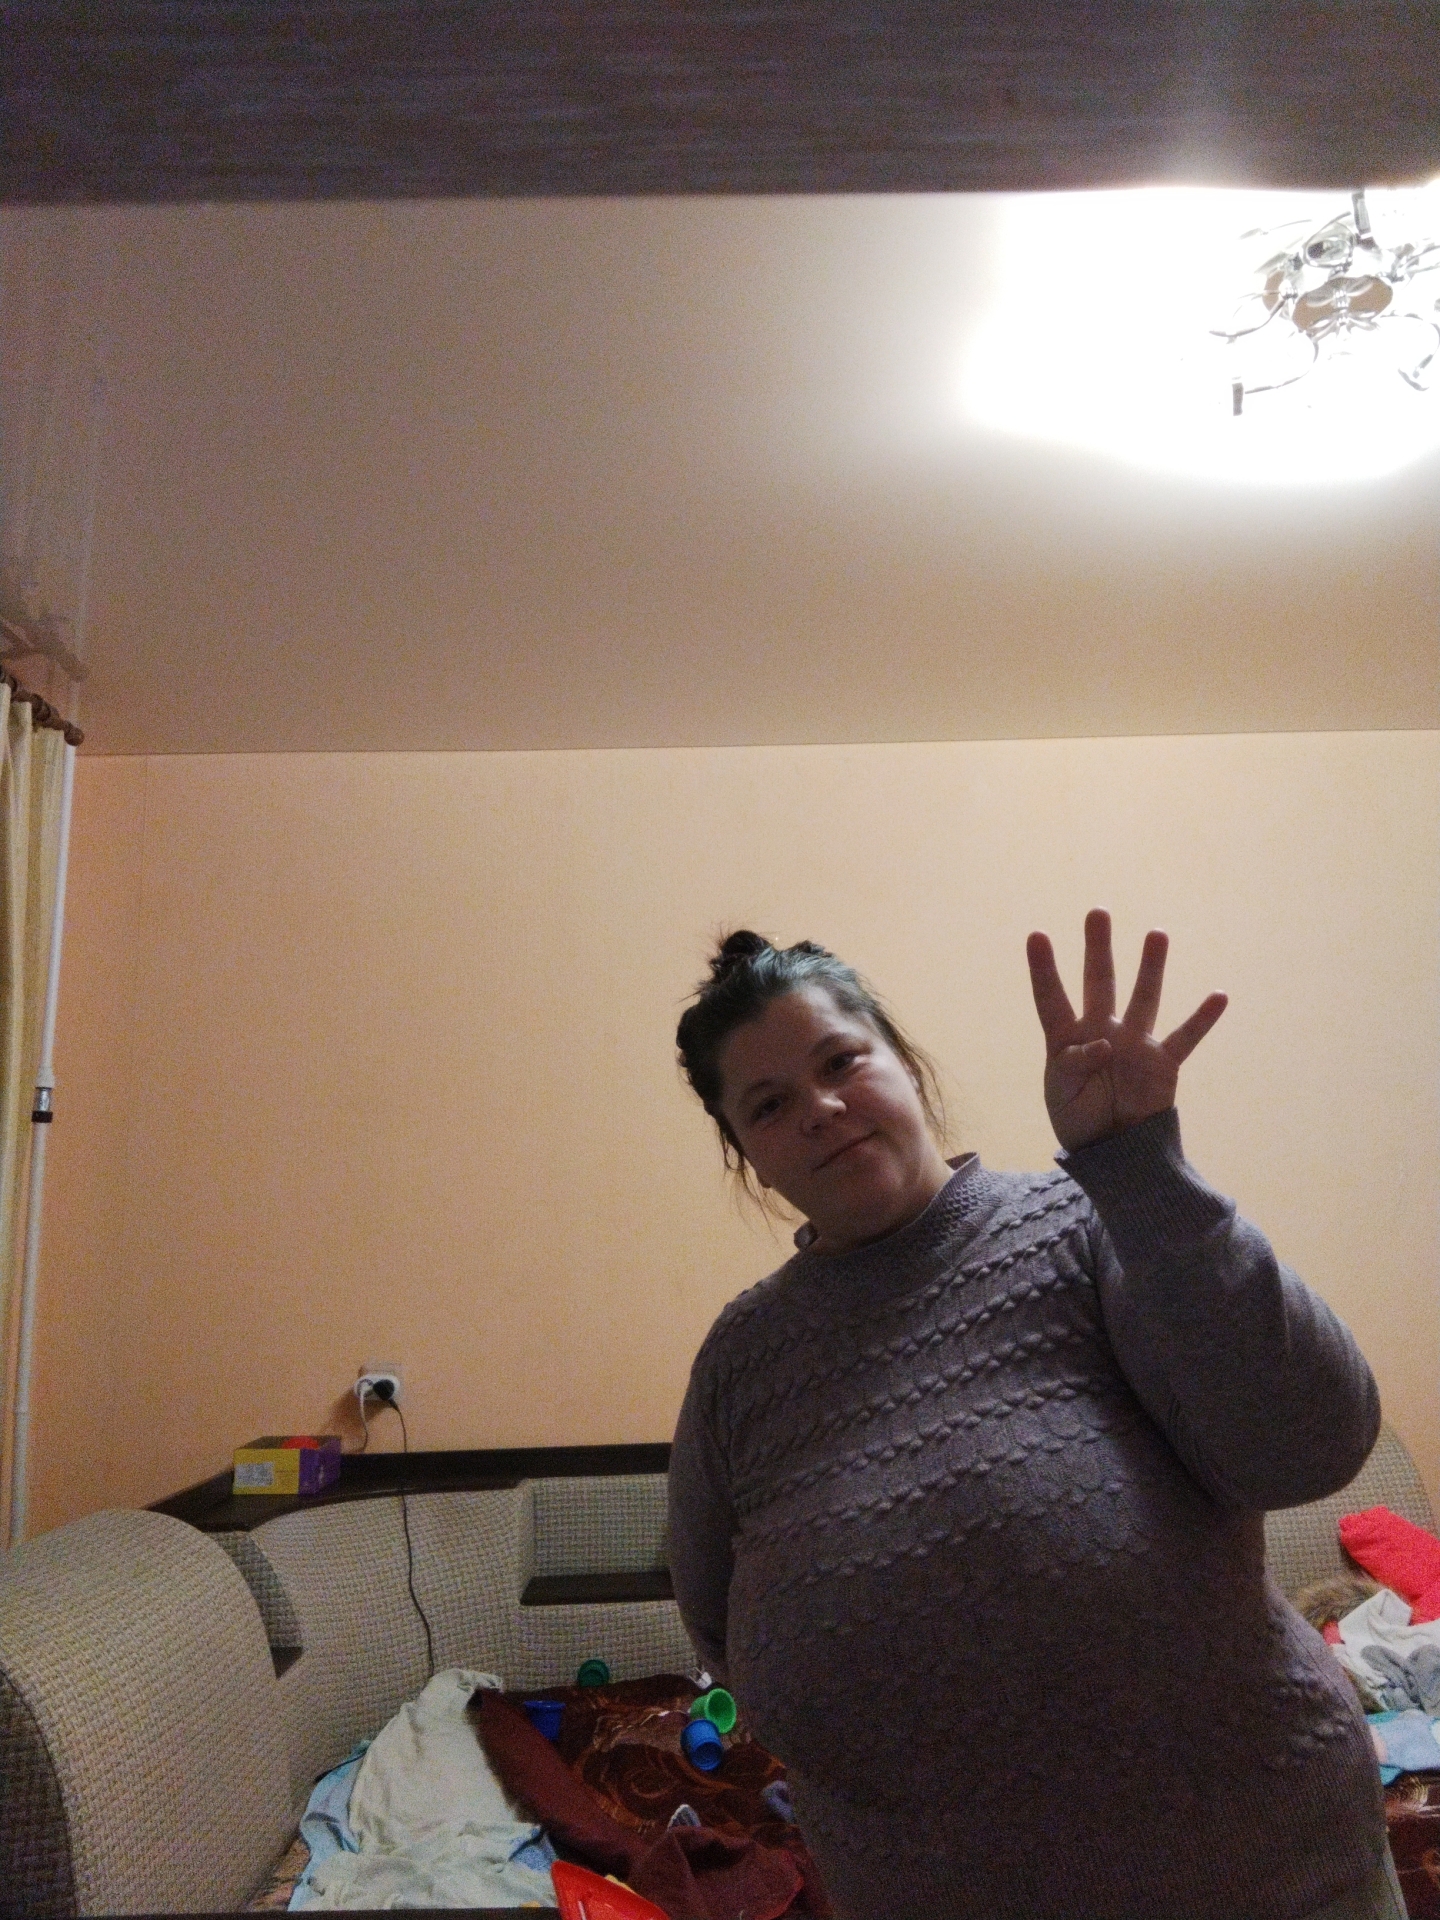
Label: noise